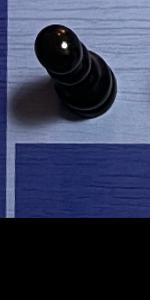
Label: Empty